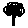
Label: tree